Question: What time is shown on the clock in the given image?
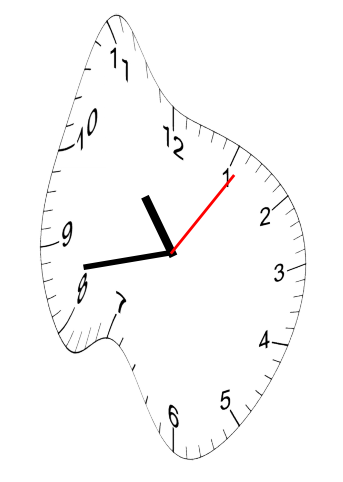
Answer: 10:43:06